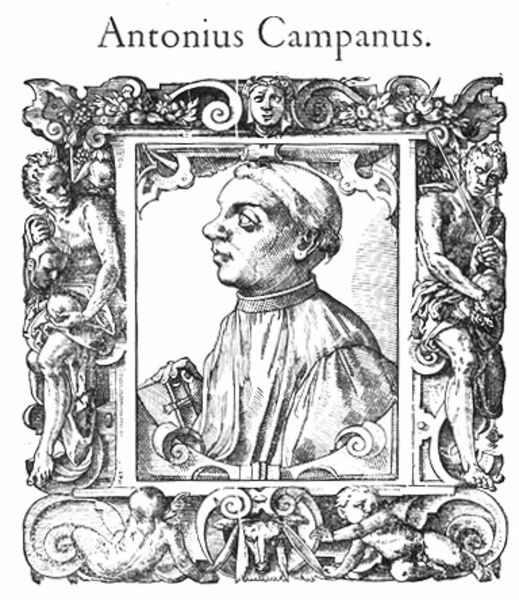
Titel: Bildnis des Giovanni Antonio Campana
Künstler: Tobias Stimmer
Institution: (Seriendruck)
Schlagwörter: blätter, hand, kopf, mann, weiß, finger, frau, köpfe, mund, männer, nase, ohr, profil, schwarz, stirn, blick, obst, tier, ornament, hemd, jung, mütze, augen, barock, bibel, gesicht, kragen, rahmen, ärmel, bild, bildnis, hände, portrait, porträt, auge, geistlicher, gewand, kutte, gewänder, brustbild, kinn, schulter, kinder, engel, früchte, trauben, schrift, wangen, jungen, formen, grafik, graphik, rand, figuren, riemen, brauen, ornamente, verzierung, plastik, name, buch, kloster, kreuz, rechteck, technik, umrahmung, druck, schnitt, radierung, stich, seite, haarkranz, allegorie, einband, schnörkel, bucheinband, skulpturen, statuen, voluten, leder, klerus, mönch, heiliger, volute, heilig, putten, verzeirung, bock, stier, putti, stierkopf, tierkopf, pater, tonsur, latein, widder, anton, abt, stir, blazz, kleriker, rollwerk, widderkopf, antonius, antonius campanus, campanus